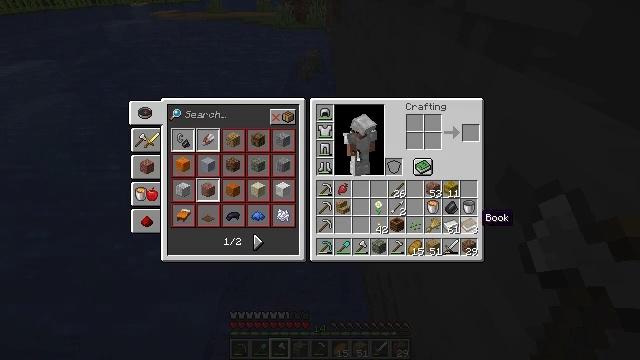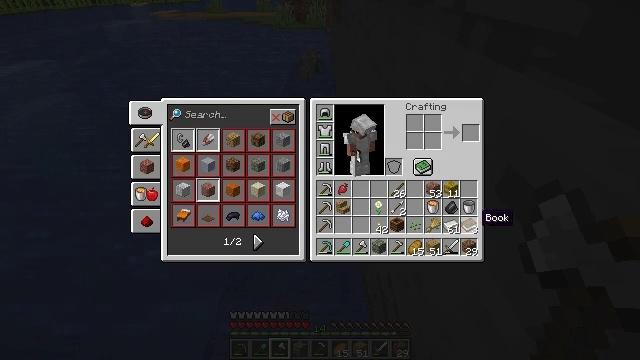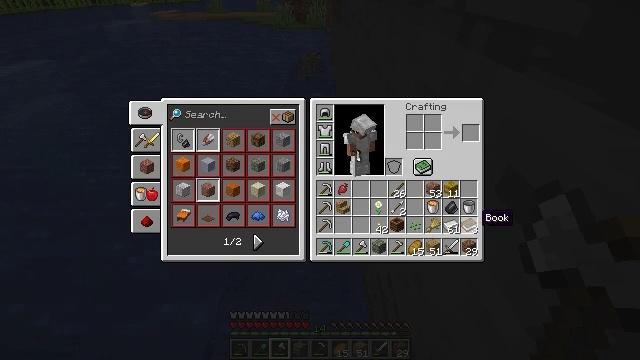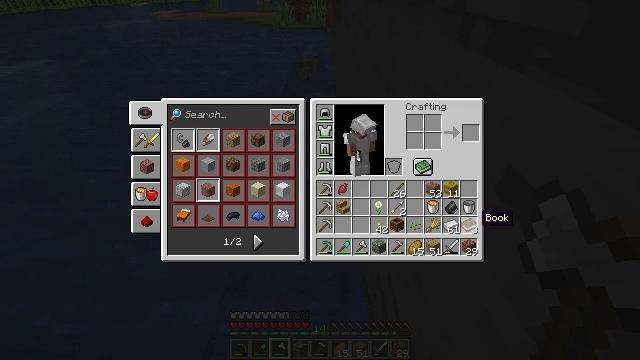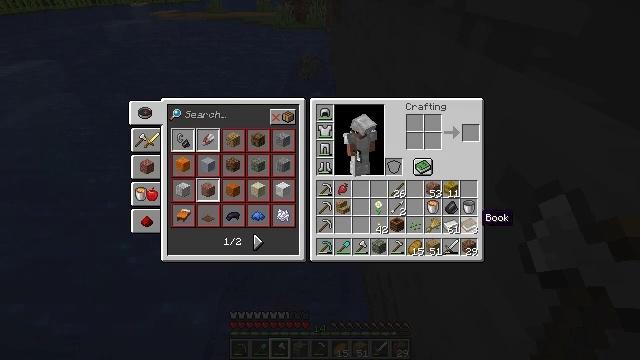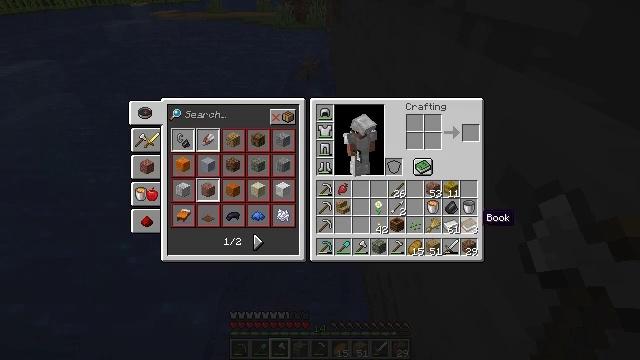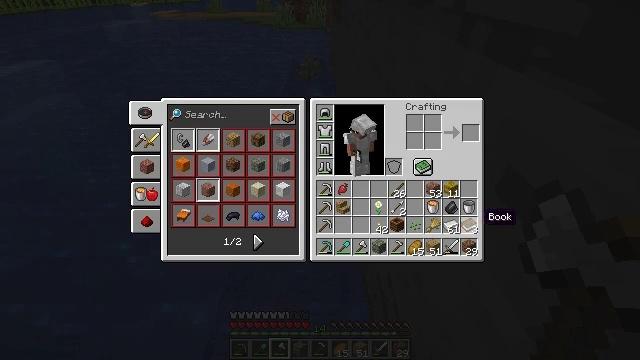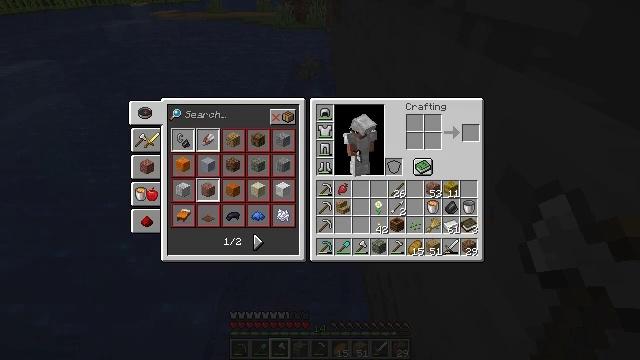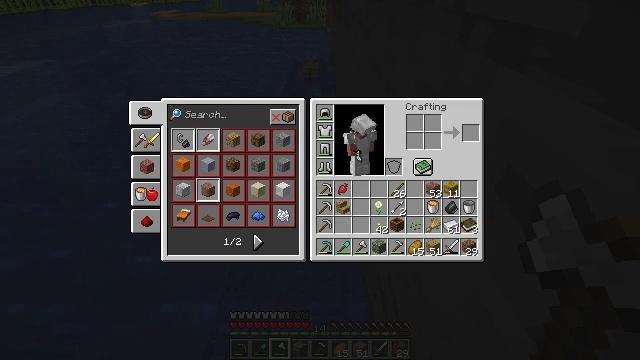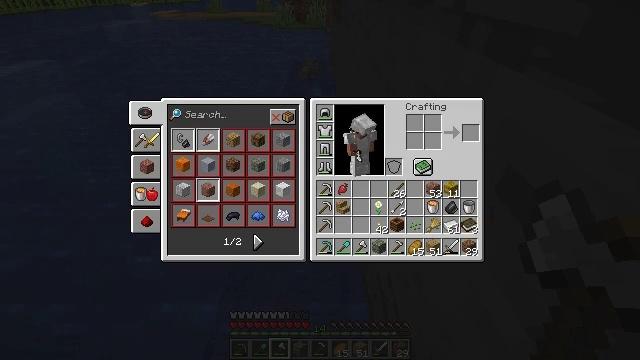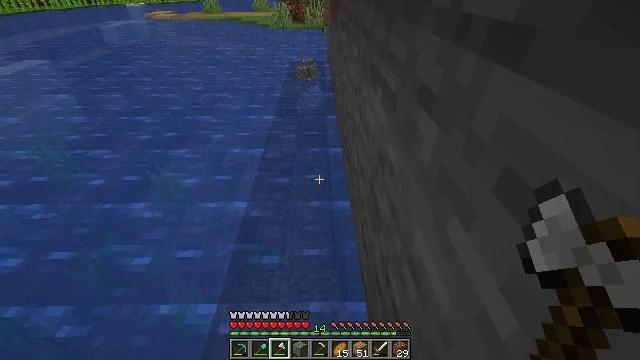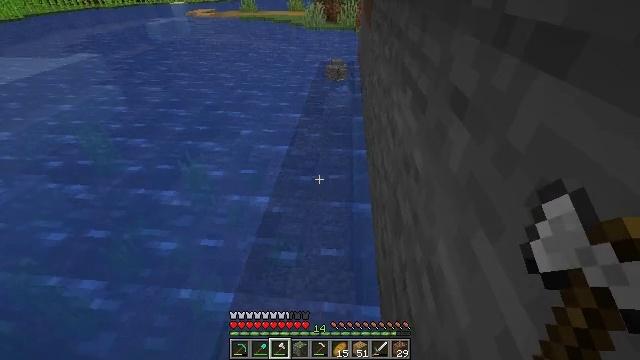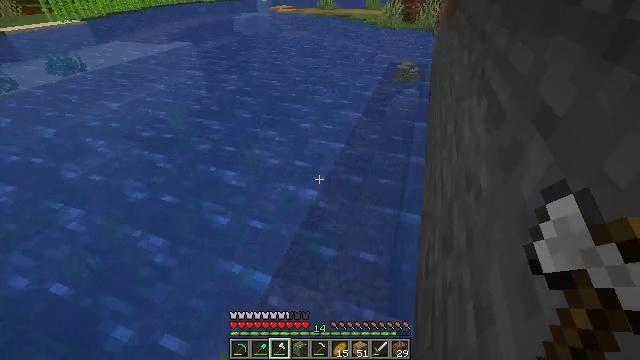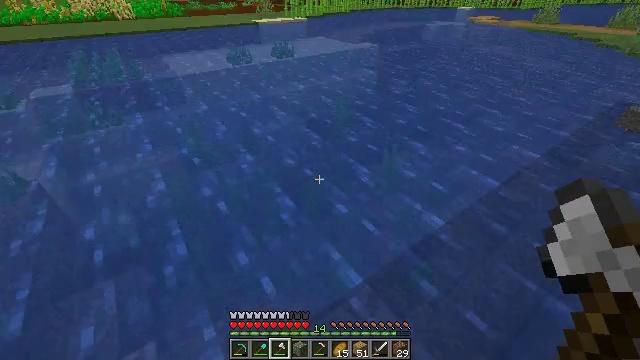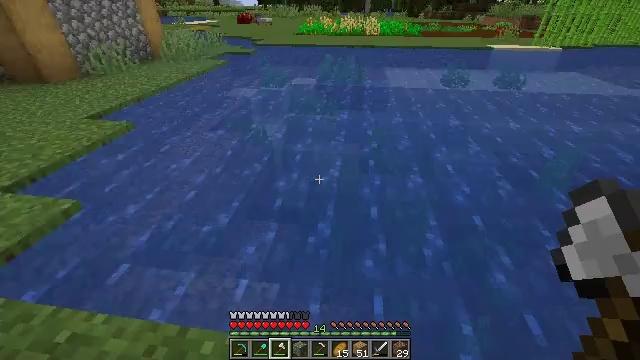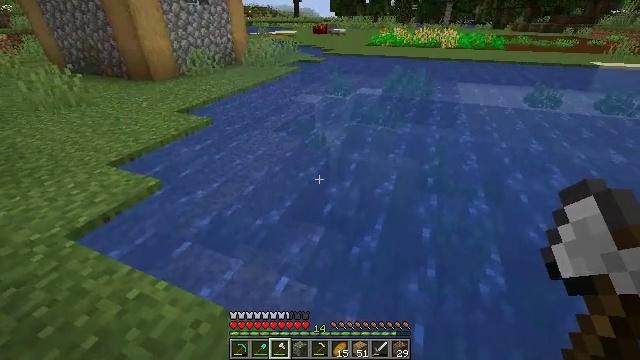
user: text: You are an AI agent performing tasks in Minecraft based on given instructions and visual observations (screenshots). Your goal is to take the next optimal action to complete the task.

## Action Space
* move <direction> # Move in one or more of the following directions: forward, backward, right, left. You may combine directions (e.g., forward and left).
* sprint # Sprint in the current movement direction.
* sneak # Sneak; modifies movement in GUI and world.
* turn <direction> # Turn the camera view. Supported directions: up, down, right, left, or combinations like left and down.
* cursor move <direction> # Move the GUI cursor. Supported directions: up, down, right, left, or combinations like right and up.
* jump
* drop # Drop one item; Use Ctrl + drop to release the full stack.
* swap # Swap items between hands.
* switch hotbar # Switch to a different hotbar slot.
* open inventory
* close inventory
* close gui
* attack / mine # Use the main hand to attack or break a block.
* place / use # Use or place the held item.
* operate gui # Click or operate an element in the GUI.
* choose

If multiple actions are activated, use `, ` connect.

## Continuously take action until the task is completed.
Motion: motion action
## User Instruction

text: Mine the sugar cane near rivers.
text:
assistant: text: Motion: no_op
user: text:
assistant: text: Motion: no_op
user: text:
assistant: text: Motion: no_op
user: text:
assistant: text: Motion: no_op
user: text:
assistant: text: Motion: no_op
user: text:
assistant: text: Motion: no_op
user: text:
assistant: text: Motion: no_op
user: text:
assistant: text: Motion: cursor move right
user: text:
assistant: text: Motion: cursor move right
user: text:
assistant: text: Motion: no_op
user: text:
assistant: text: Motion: turn left, close gui
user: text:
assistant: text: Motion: turn left
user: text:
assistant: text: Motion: turn left and up
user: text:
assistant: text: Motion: turn left and up
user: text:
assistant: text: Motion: turn left and up
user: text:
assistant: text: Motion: no_op
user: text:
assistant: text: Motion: move left, turn up
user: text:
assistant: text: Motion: move left
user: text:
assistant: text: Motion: move left, turn up
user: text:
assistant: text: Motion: move left, turn left and up
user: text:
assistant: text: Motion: move left, turn up
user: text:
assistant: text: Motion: move left, turn up
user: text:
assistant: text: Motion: move forward and move left, turn up
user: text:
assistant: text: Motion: move forward and move left, turn up
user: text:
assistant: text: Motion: move forward and move left
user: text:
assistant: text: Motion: move forward and move left
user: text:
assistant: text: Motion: move forward and move left
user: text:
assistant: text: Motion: move forward and move left
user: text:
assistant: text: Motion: move forward and move left
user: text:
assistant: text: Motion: move forward and move left